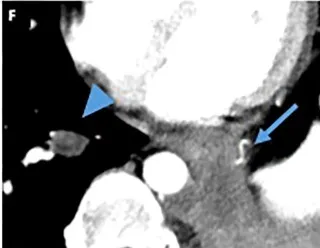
Patient 1. Enhancement on CT obtained 28 months after starting treatment , suggesting tumor regression.
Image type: radiology (ct)